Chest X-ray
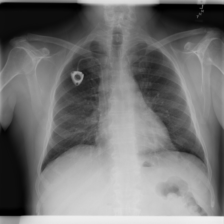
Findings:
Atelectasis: negative
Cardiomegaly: negative
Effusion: negative
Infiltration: negative
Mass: negative
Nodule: negative
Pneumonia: negative
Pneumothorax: negative
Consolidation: negative
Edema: negative
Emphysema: negative
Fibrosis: negative
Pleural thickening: negative
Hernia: negative